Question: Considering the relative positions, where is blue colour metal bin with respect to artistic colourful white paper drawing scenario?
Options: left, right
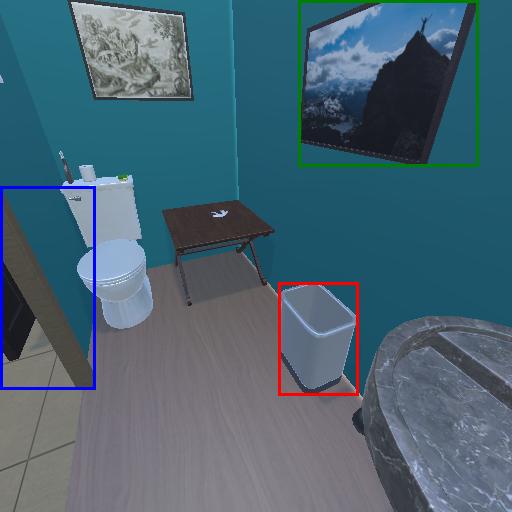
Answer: left